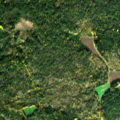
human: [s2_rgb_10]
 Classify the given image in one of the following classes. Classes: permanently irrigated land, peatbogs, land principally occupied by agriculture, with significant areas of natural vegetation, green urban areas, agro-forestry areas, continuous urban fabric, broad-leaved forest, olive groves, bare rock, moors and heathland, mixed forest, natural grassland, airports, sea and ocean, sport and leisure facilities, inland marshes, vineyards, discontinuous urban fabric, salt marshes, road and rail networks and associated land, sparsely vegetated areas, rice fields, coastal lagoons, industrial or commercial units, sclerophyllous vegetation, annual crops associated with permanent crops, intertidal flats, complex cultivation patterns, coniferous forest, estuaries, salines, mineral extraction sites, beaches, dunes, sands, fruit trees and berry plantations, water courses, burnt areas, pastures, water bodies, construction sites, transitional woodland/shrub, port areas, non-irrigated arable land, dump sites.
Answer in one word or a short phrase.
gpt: mixed forest, transitional woodland/shrub